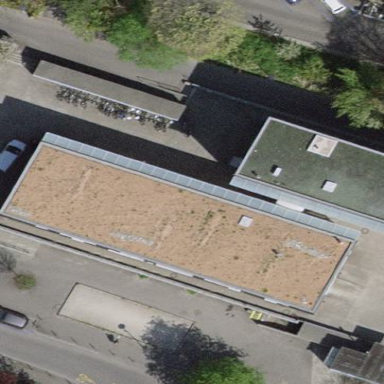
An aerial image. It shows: Flat-roofed retail building.